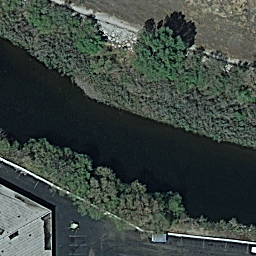
Label: river